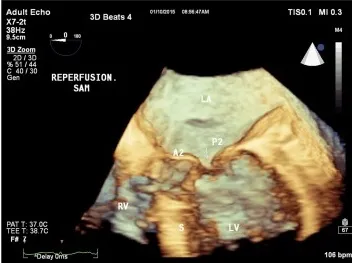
(B) Postreperfusion 3D TEE midesophageal modified five-chamber view demonstrating left ventricular outflow tract obstruction resulting from systolic anterior motion of the anterior mitral valve leaflet.
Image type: radiology (ultrasound)